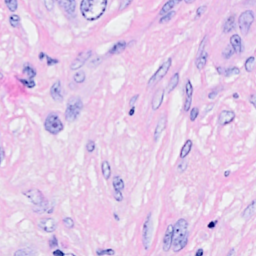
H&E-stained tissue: Breast